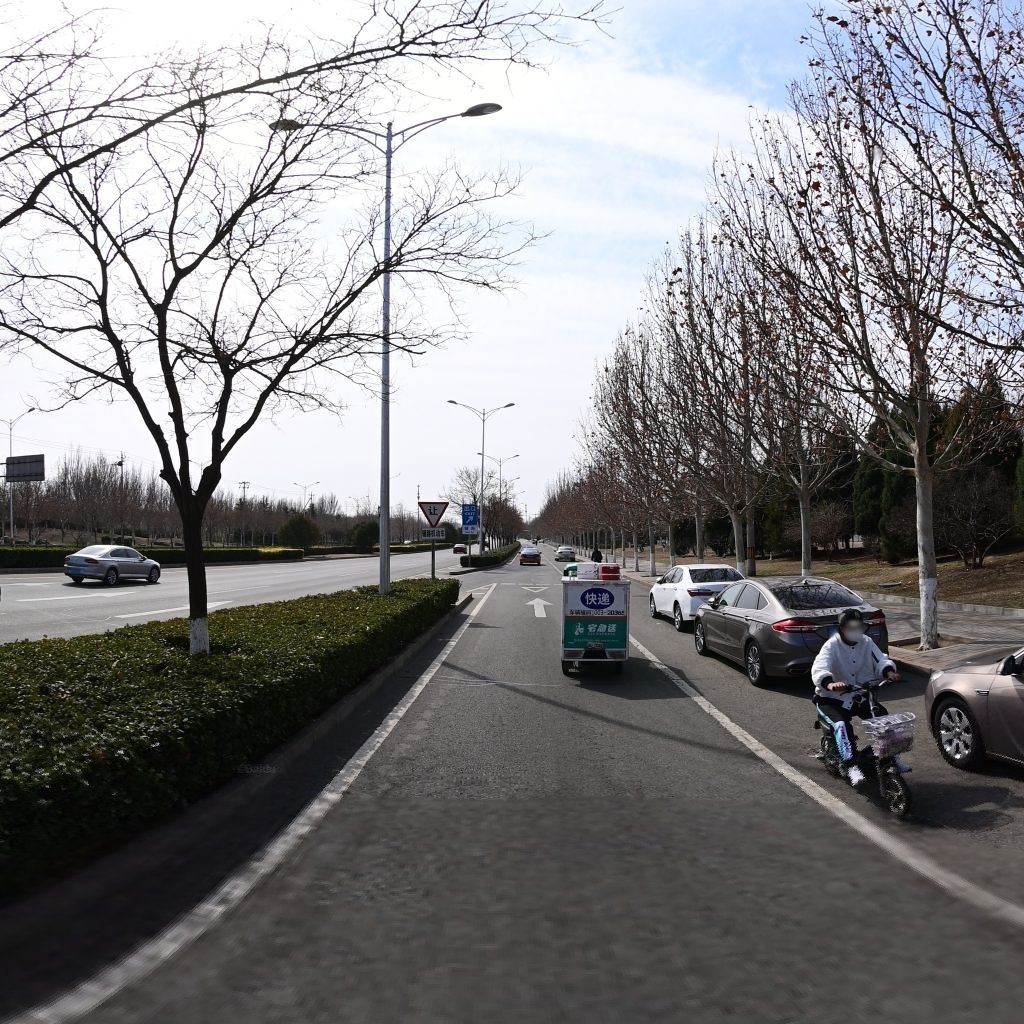
Region: Haidian
Road damage annotations: transverse patch